Question: Generate 25 points of the function 'sin (x) + 2;' by means of
'''
xS = linspace (0.2 * pi, 25);
yS = sin (xS) + 2;
'''
Find the lines that adjust the previous curve in intervals such that the error in each interval is less than 5%. Plot them next to the points.

Can anybody help me with this program?
my program:
linear regression function:
'''
function [m,b,error, yApp]=f_regresionLineal(x,y)
xp = mean(x);
yp = mean(y);
n = length(x);
m = ( sum(x.y) -nxpyp )/( sum(x.^2)-nxp^2 );
b = yp-m*xp;
yApp = m*x+b;
error = mean(abs(y-yApp)./y);
end
'''
script:
'''
S = linspace(0,2*pi,25);
yS = sin(xS)+2;
plot(xS,yS,'r*')
grid on
axis tight
hold on
xxS=xS(1:8);
yyS=yS(1:8);
[m,b,error, yApp]=f_regresionLineal(xxS,yyS)
hold on;
plot(xxS,yApp,'b');
xxS=xS(8:18);
yyS=yS(8:18);
[m,b,error, yApp]=f_regresionLineal(xxS,yyS)
hold on;
plot(xxS,yApp,'g');
xxS=xS(18:22);
yyS=yS(18:22);
[m,b,error, yApp]=f_regresionLineal(xxS,yyS)
hold on;
plot(xxS,yApp,'k');
xxS=xS(22:25);
yyS=yS(22:25);
[m,b,error, yApp]=f_regresionLineal(xxS,yyS)
hold on;
plot(xxS,yApp,'y');
'''
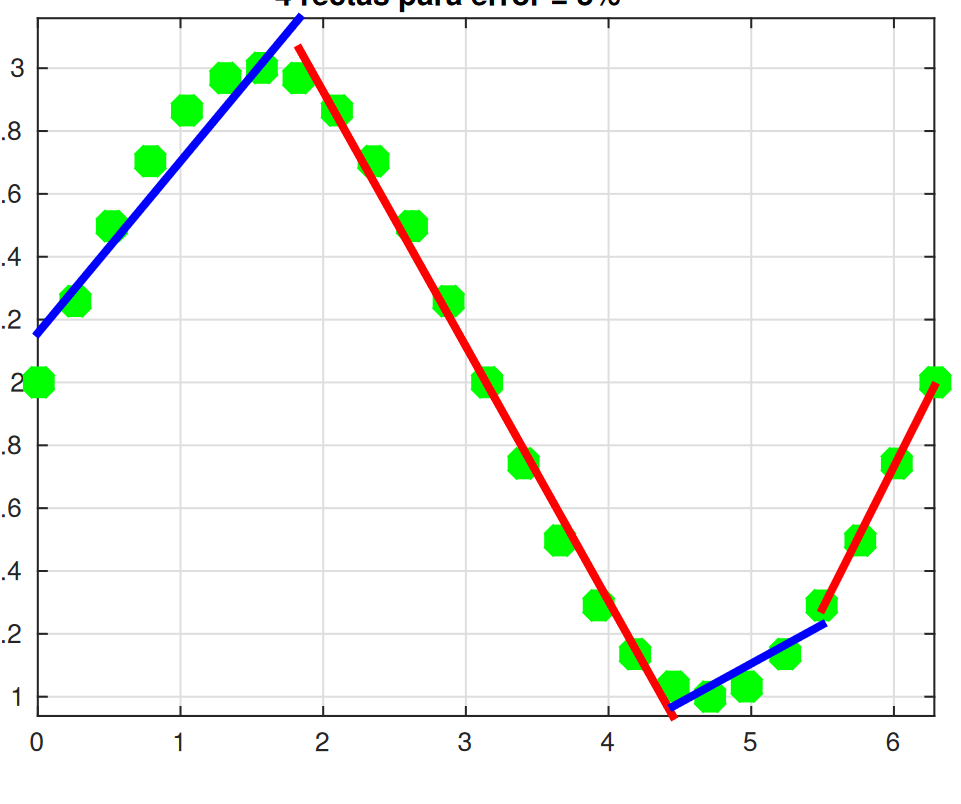
Answer: First, I must say that there are so many typos in your code....
Second, in my viewpoint, <URL>.
Some calculation:
<URL>
So we chose to fit a linear function to every three points.
Third, the code below are some extensions of yours:
f_regresionLineal.m
'''
function [m,b,error, yApp]=f_regresionLineal(x,y)
xp = mean(x); yp = mean(y); n = length(x);
m = (sum(x.*y)-n*xp*yp)/(sum(x.^2)-n*(xp^2));
b = yp-m*xp;
yApp = m*x+b; error = mean(abs(y-yApp)./y);
end
'''
script:
'''
clc; clear;
xS = linspace(0,2*pi,25)'; yS = sin(xS)+2;
plot(xS,yS,'r*');
grid on
axis tight
hold on
L=1:2:length(xS);
for ii=2:length(L)
xxS=xS(L(ii-1):L(ii));
yyS=yS(L(ii-1):L(ii));
[m,b,error, yApp]=f_regresionLineal(xxS,yyS);
plot(xxS,yApp,'b');
end
'''
Output:
<URL>